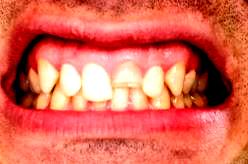
Condition: Gingivitis